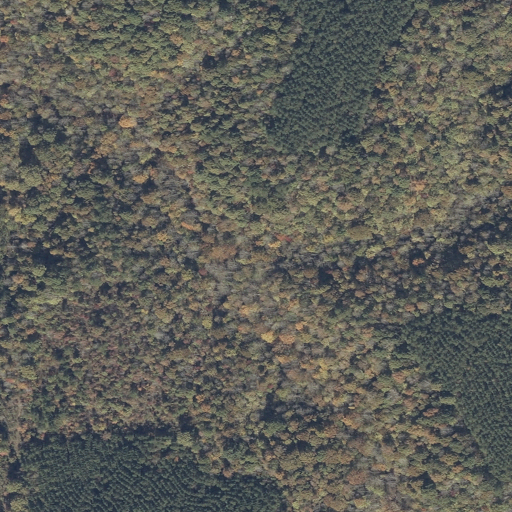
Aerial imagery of valley in Alabama named White Hollow containing deciduous forest, evergreen forest, mixed forest, and shrub